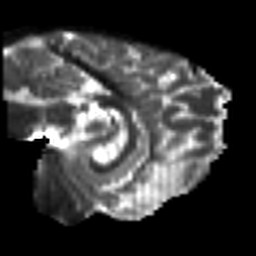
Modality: T2w
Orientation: sagittal
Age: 21
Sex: female
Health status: ill
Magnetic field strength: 3 T
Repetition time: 9 s
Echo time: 0.093 s